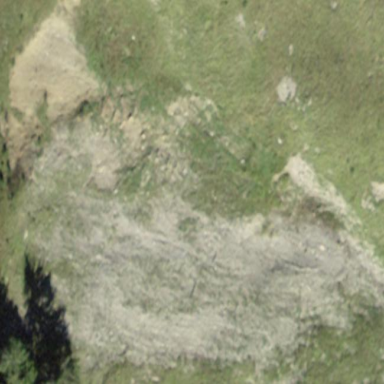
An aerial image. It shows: Natural scree.